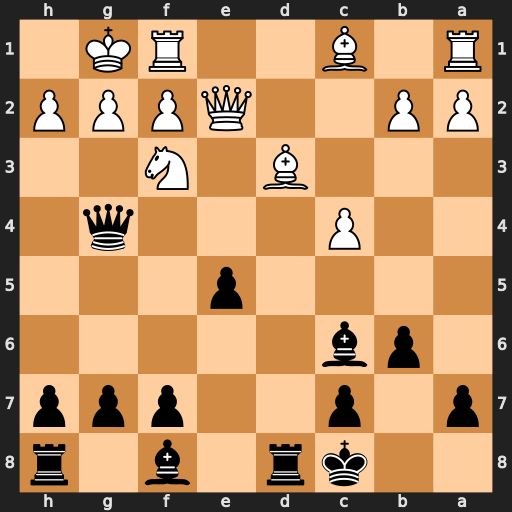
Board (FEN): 2kr1b1r/p1p2ppp/1pb5/4p3/2P3q1/3B1N2/PP2QPPP/R1B2RK1
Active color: b
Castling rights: -
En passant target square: -
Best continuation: Bxf3 Qxf3 Qxf3 gxf3 Rxd3